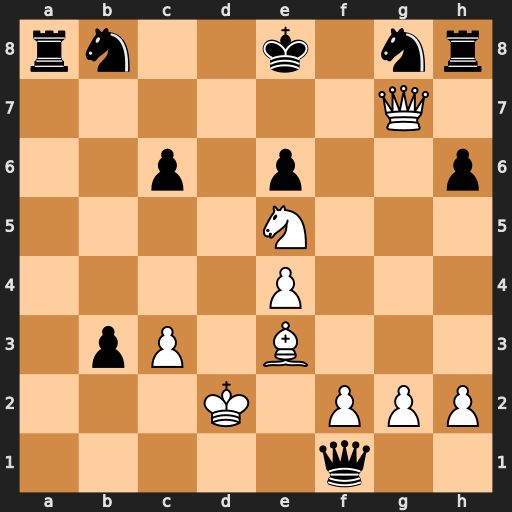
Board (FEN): rn2k1nr/6Q1/2p1p2p/4N3/4P3/1pP1B3/3K1PPP/5q2
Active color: w
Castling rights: kq
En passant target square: -
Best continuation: Qf7+ Kd8 Bb6+ Kc8 Qc7#